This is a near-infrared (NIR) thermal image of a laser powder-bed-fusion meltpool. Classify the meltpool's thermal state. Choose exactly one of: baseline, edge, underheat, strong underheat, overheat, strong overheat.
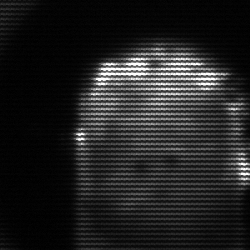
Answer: baseline